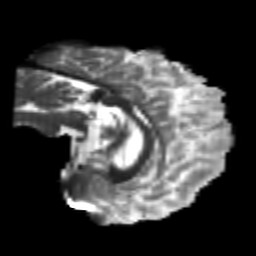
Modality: T2w
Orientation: sagittal
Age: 24
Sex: male
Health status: healthy
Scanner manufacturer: philips
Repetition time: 7.382 s
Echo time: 0.08599 s